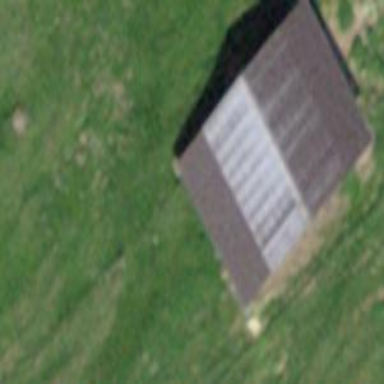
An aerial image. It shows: Rural barn.